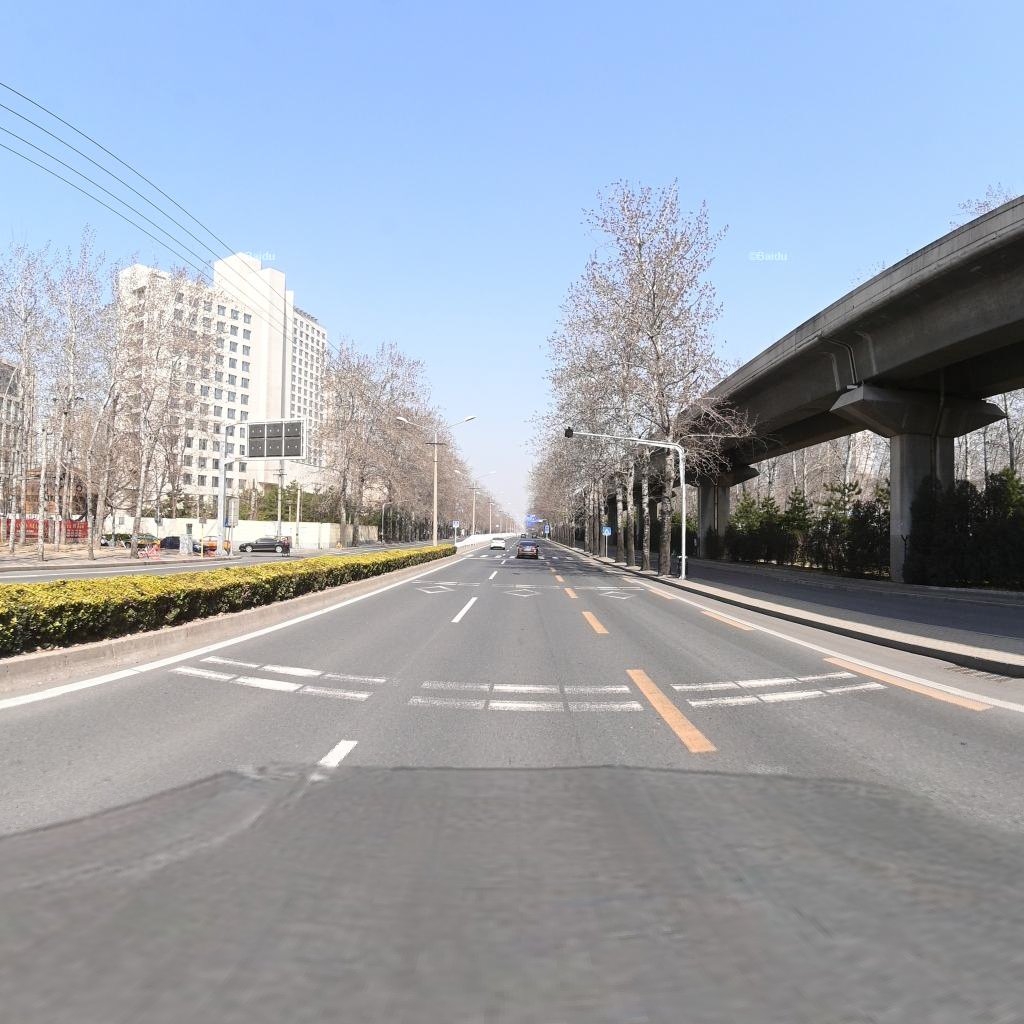
Region: Chaoyang
Road damage annotations: longitudinal crack